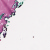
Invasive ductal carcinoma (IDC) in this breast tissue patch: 0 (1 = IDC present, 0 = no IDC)